Question: I am having a question on how to label training data for YOLO algorithm.
Let's say that each label Y, we need to specify [Pc, bx, by, bh, bw], where Pc is the indicator for presence(1=present, 0=not present), (bx, by) is relative position of the center of the object-of-interest, and (bh, bw) is the relative dimension of the bounding box containing the object.
Using picture below as an example, the cell (1,2), which contains a black car, should have a label Y = [1, 0.4, 0.3, 0.9, 0.5]. And for any cells without cars, they should have a label [0, ?, ?, ?, ?]
[
But if we have a finer grid like this, where the dimension of each cells is smaller than the ground truth bounding box.
<URL>
Let's say that the ground truth bounding box for the car is the red box, and the ground truth center point is the red dot, which is in cell 2.
For cell 2 it will have label Y = [1, 0.9, 0.1, 2, 2], is this correct?
And for cell 1, 3, 4 what kind of label will they have? Do they have Pc=1 or Pc =0? And if Pc=1, how will the bx and by be? (As i remember that bx, by should have value between 0 and 1. But in cell 1,3,4, there is no center point of the object-of-interest)
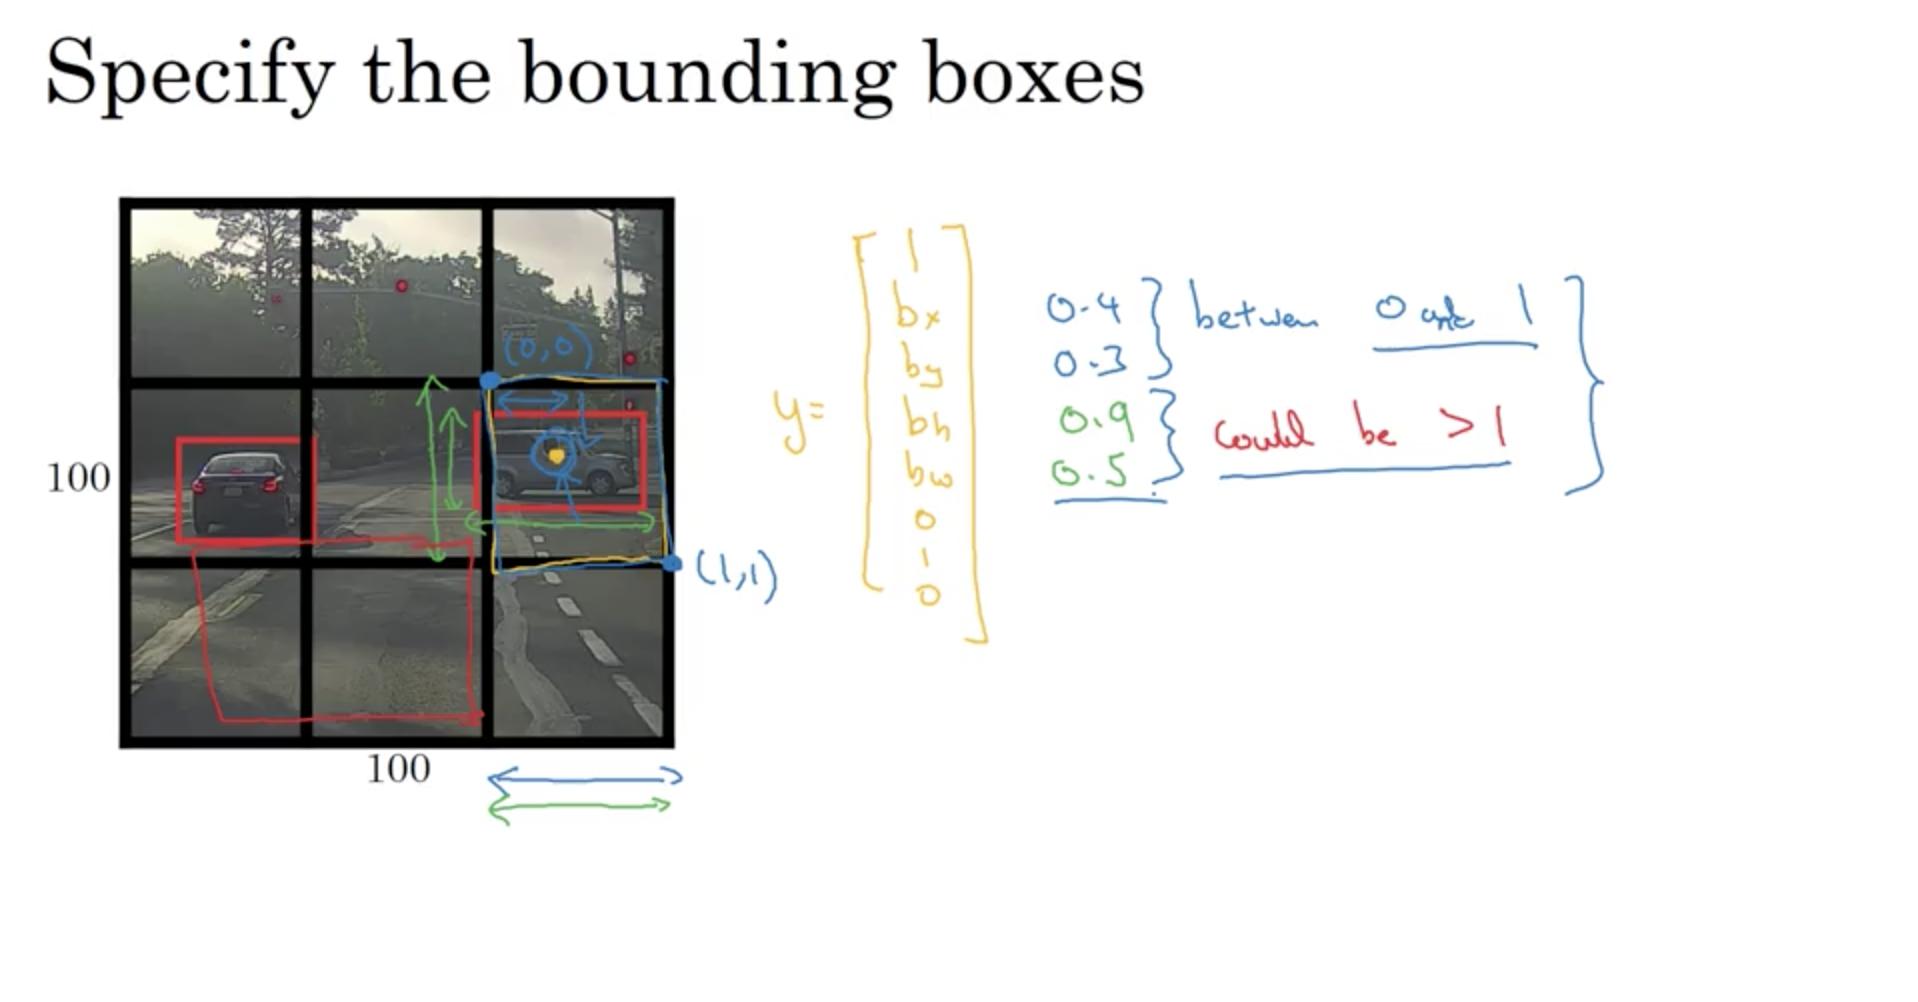
Answer: In effect the midpoint it's contained in cell 2. Cells 1,3,4 will shown a Pc=0 according to the Y.O.L.O. algorithm which only takes in count the cell that contains the midpoint and calculates the bounding box, as you mentioned, with by bx, by, bh, bw. With the proposition of Y = [1, 0.9, 0.1, 2, 2], I would think that if you take the point (0,0) as the left-upper corner, Y would be more likely to be Y = [1,0.2,0.57,0.21,0.15], being calculated with a grid of 19 x 19 as below.
<URL>